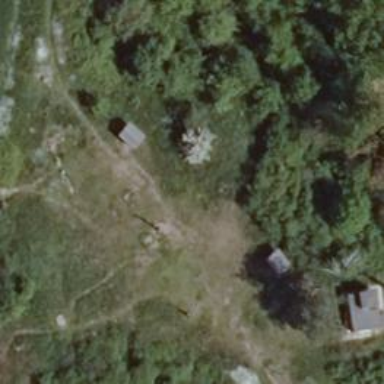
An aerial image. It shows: Historic wayside cross located at viewpoint popular with tourists.